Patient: sex F, age 26
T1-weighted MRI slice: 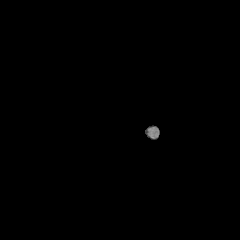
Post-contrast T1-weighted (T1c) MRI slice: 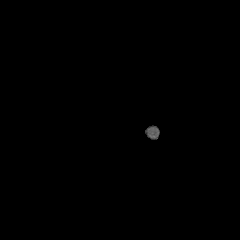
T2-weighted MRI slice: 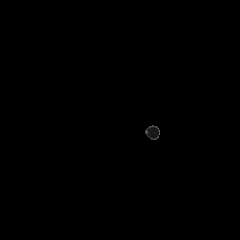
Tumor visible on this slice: no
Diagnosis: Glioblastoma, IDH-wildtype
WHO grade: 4